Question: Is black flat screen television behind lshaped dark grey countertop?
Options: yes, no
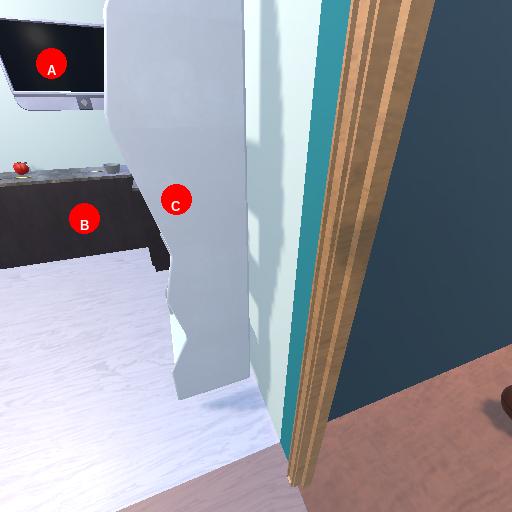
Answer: yes